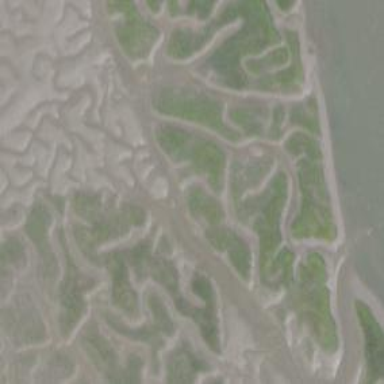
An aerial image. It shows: Tidal marsh wetland area.